Sex: F
Age: 49
Scanner: Sola
Primary tumour origin: Ca Mammae
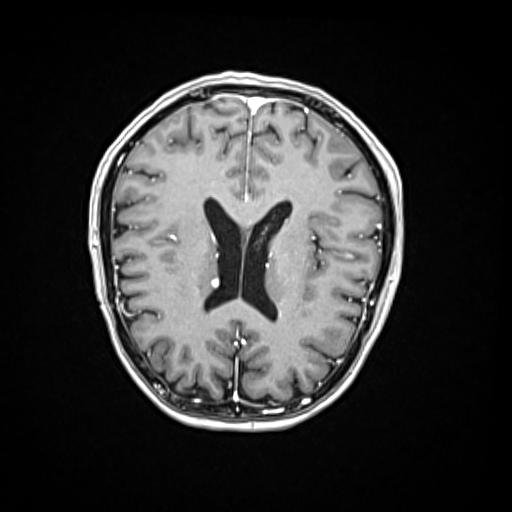
Segmented lesion volume (cc): 0.1086
Number of lesion components: 3